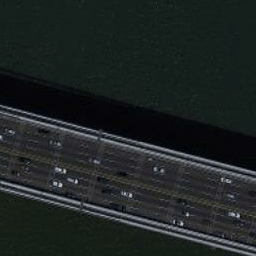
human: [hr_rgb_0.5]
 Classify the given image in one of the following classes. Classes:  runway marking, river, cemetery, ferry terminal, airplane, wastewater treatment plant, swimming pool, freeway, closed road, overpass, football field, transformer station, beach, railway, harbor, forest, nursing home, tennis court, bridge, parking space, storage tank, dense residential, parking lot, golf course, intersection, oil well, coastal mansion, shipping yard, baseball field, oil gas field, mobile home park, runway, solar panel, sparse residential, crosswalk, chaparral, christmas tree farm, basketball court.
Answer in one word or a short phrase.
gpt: bridge